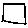
Label: square